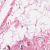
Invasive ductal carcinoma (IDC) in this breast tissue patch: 0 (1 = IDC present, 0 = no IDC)